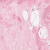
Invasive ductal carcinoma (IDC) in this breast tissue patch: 0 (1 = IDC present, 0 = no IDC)